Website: bh-photo
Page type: cross-sells
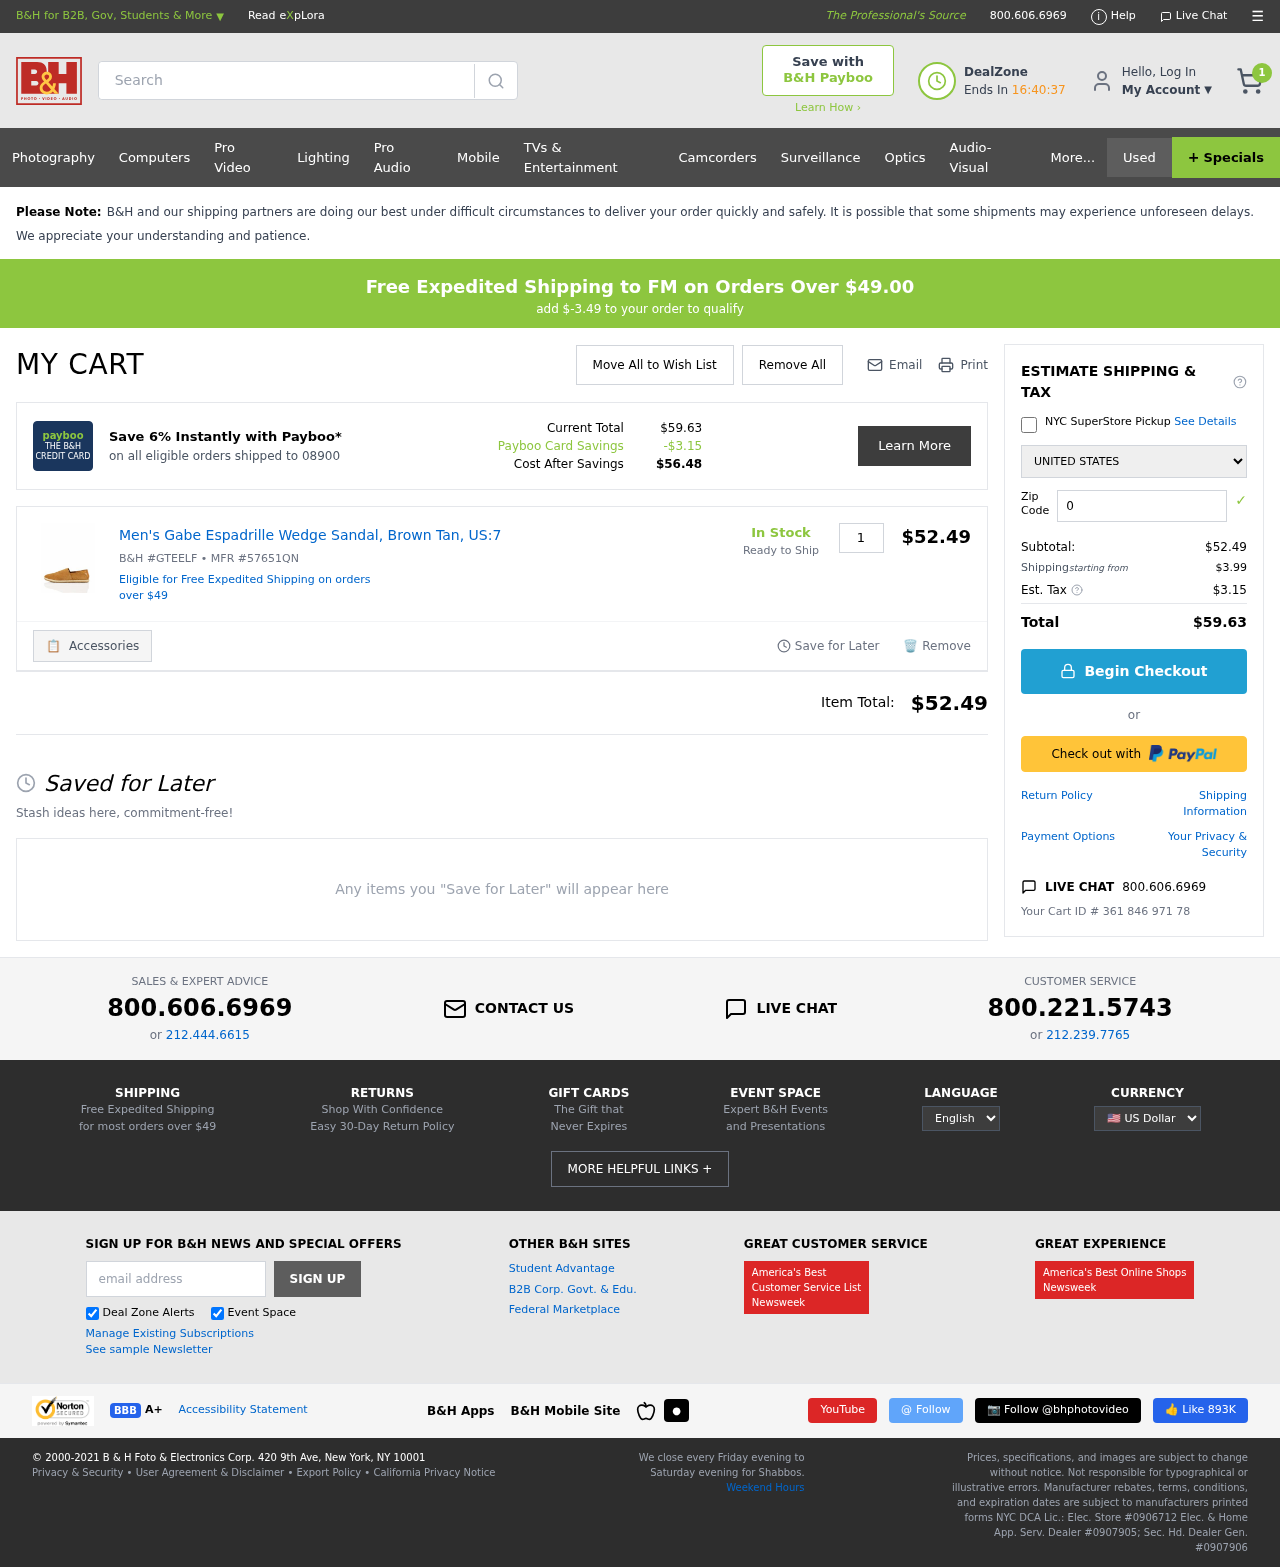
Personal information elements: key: PII_COUNTRY
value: United States
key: PII_POSTCODE
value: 08900
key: PII_STATE
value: FM
Product elements: key: PRODUCT1_NAME
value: Men's Gabe Espadrille Wedge Sandal, Brown Tan, US:7
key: PRODUCT1_PRICE
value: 52.49
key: PRODUCT1_QUANTITY
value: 1
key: PRODUCT1_SKU
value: B&H #GTEELF
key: PRODUCT1_MFR
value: MFR #57651QN
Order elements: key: ORDER_NUM_ITEMS
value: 1
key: SHIPPING_THRESHOLD_REMAINING
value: $-3.49
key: ORDER_TOTAL
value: $59.63
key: ORDER_SUBTOTAL
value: $52.49
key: ORDER_SHIPPING_COST
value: $3.99
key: ORDER_TAX
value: $3.15
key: ORDER_ID
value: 361 846 971 78
Search elements: key: HEADER_SEARCH
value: Search
Other elements: key: PAYBOO_SAVINGS
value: -$3.15
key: COST_AFTER_SAVINGS
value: $56.48